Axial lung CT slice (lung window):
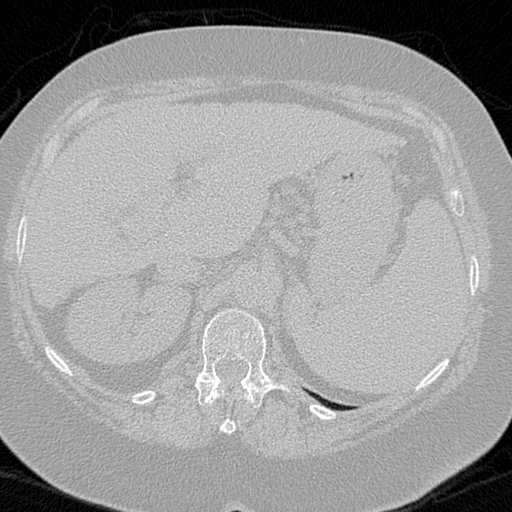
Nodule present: no